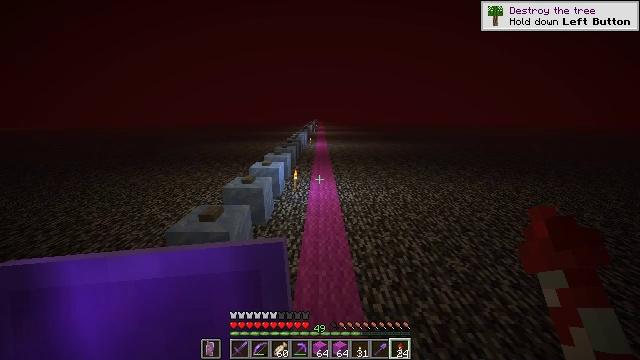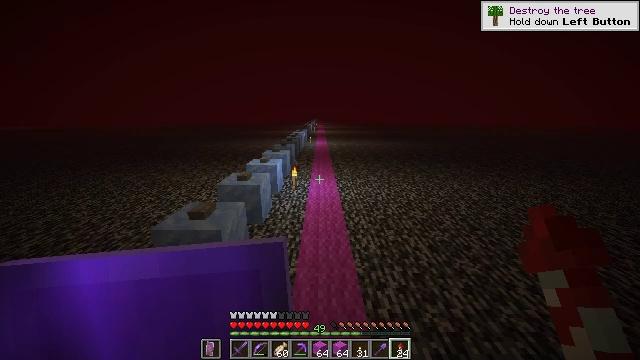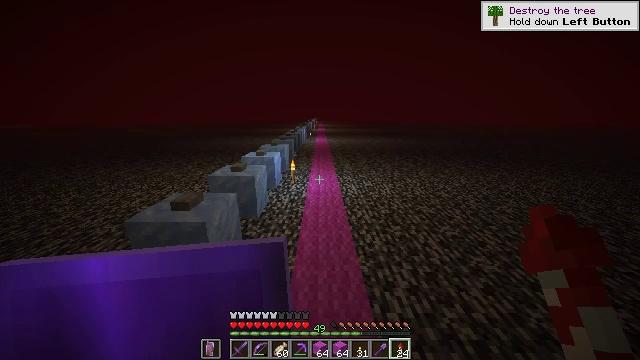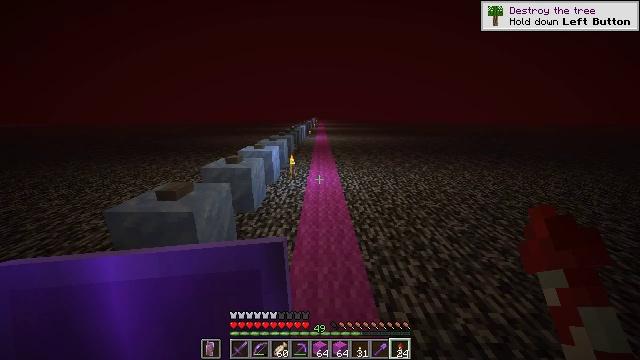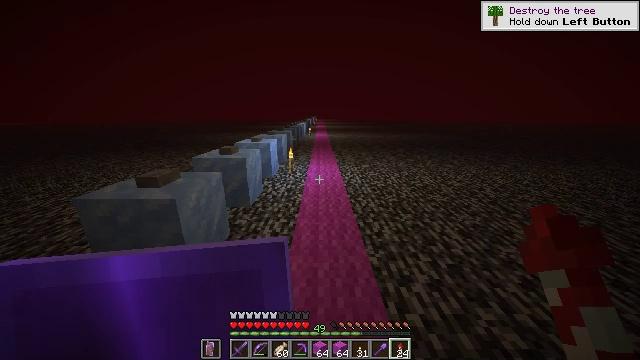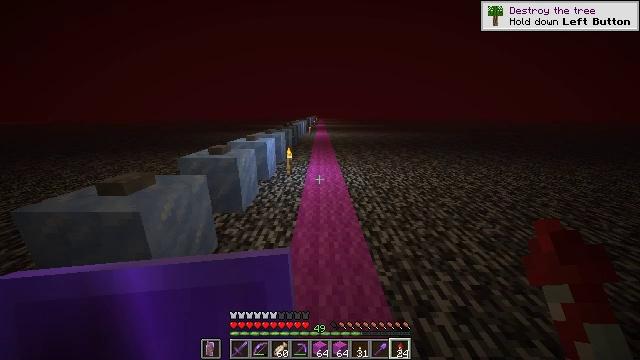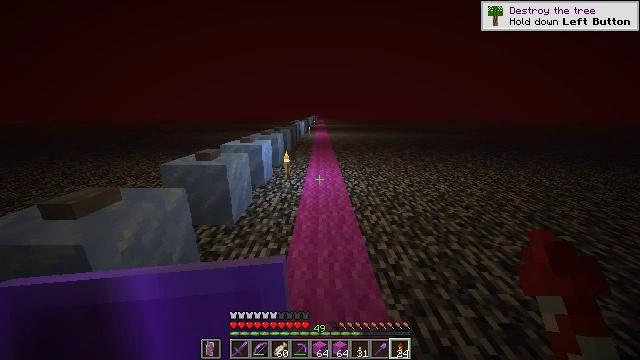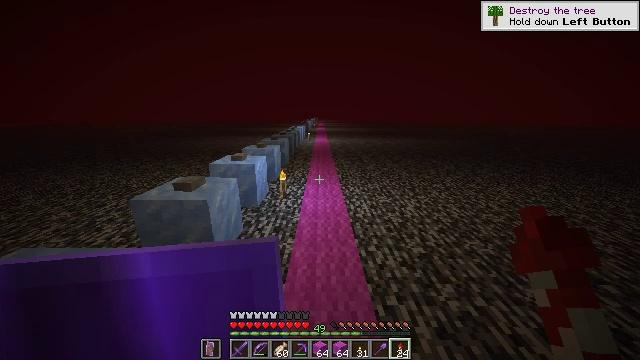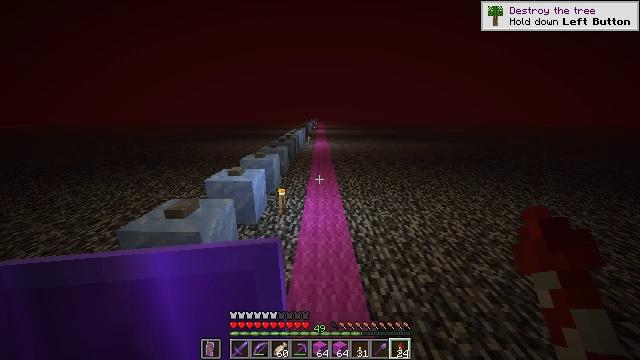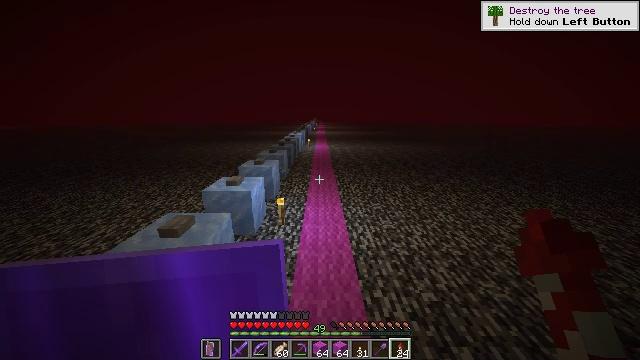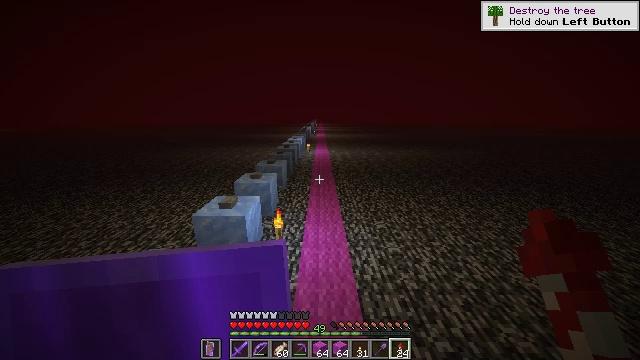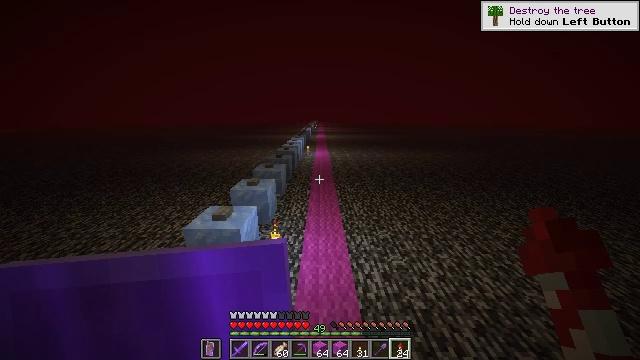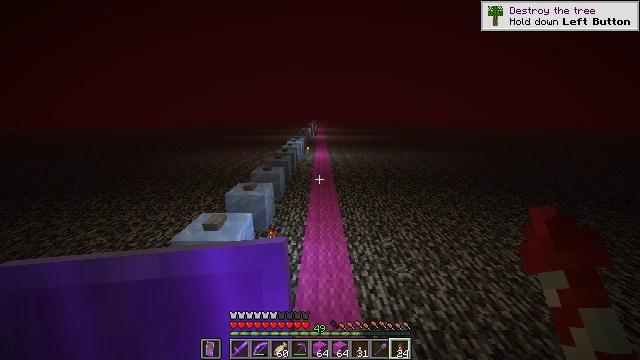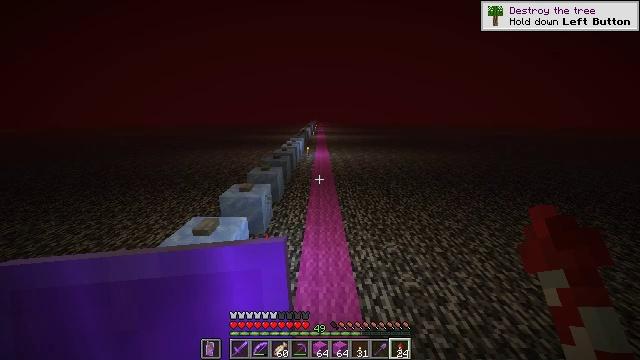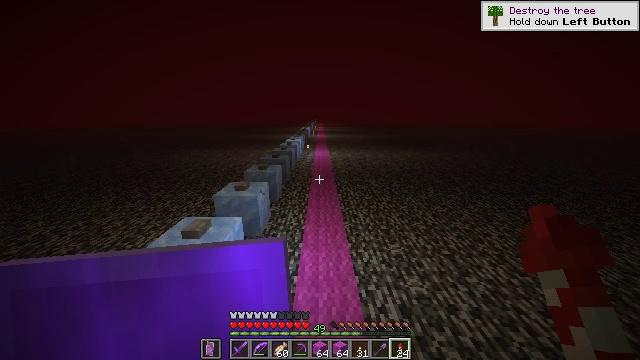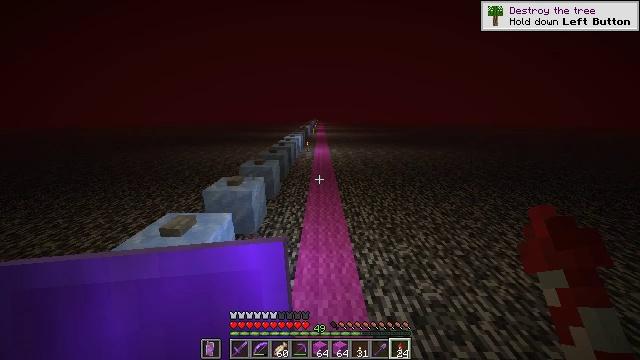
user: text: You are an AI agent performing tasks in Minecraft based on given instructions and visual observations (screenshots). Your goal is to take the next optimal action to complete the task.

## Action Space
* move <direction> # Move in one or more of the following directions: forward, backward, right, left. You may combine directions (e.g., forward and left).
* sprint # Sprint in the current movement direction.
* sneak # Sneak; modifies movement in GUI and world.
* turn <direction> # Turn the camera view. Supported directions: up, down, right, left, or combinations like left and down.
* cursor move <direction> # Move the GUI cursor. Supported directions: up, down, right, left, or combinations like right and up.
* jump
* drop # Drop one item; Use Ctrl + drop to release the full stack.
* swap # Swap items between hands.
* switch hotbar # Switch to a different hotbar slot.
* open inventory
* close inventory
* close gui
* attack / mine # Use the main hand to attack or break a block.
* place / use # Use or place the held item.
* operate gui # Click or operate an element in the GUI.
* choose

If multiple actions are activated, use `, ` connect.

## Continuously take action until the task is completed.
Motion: motion action
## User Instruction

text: Create a magenta carpet using magenta wool pieces.
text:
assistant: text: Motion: move forward, sprint
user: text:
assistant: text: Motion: move forward, sprint
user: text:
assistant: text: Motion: move forward, sprint
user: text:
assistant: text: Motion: move forward, sprint
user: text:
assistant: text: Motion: move forward, sprint
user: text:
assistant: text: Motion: move forward, sprint
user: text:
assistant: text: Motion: move forward, sprint, jump
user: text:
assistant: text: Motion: move forward, sprint, jump
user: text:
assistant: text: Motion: move forward, sprint, jump
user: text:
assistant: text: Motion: move forward, sprint, jump
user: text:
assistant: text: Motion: move forward, sprint, jump
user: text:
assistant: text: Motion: move forward, sprint, jump
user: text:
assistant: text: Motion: move forward, sprint, jump
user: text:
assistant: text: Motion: move forward, sprint, jump
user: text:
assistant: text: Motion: move forward, sprint
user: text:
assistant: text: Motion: move forward, sprint
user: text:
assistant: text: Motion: move forward, sprint
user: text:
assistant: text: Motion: move forward, sprint
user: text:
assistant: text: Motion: move forward, sprint
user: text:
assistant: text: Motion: move forward, sprint, jump
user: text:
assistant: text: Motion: move forward, sprint, jump
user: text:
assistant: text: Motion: move forward, sprint, jump
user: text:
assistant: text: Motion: move forward, sprint, jump
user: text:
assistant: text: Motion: move forward, sprint, jump
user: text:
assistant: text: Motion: move forward, sprint, jump
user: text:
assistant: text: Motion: move forward, sprint, jump
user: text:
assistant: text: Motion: move forward, sprint, jump
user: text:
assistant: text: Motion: move forward, sprint, jump
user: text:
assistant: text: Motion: move forward, sprint, jump
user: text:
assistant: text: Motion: move forward, sprint